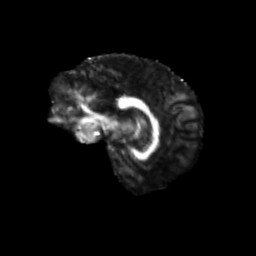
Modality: FA
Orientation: sagittal
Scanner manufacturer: siemens
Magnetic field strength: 3 T
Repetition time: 9.2 s
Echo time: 0.084 s